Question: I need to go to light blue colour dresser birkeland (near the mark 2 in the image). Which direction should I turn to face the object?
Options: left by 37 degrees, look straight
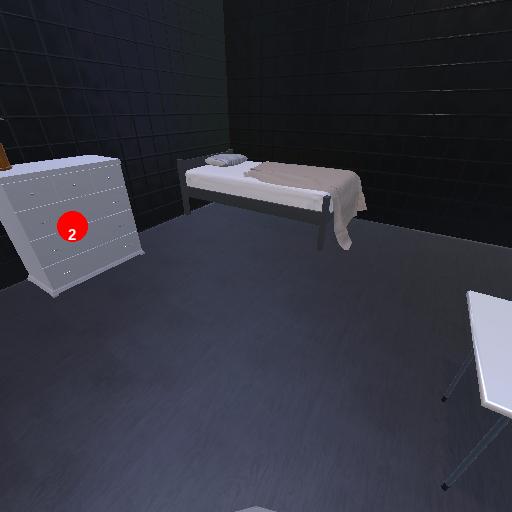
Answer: left by 37 degrees